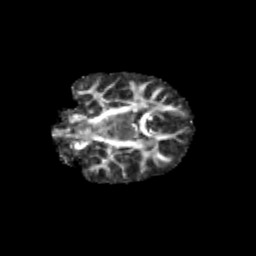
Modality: FA
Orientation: coronal
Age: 11
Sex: female
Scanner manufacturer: siemens
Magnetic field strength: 3 T
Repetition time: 3.8 s
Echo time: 0.07 s